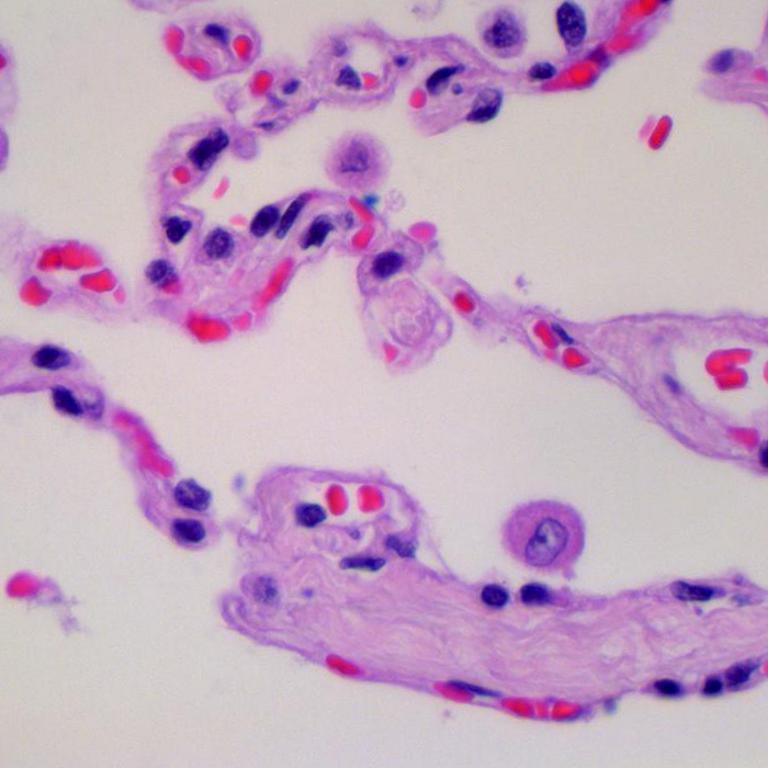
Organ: lung
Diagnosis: benign